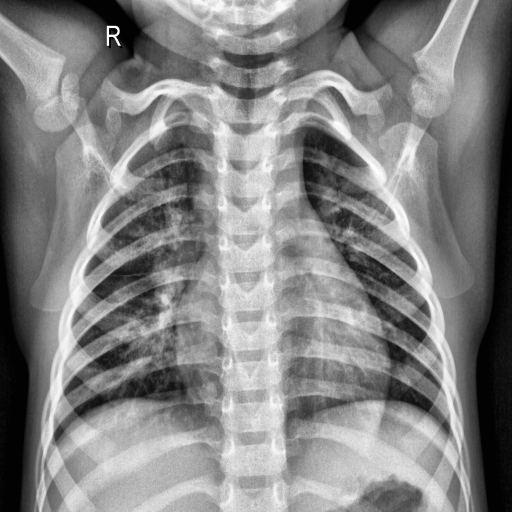
Finding: NORMAL